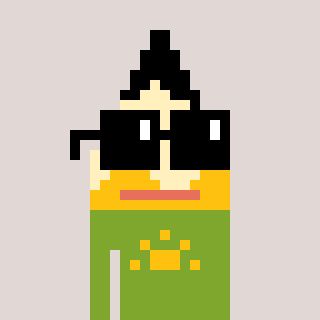
a pixel art character with square black sunglasses, a pencil-shaped head and a slimegreen-colored body on a warm background